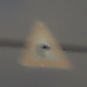
Verkehrszeichen: KurveRechts
Umgebung: Outdoor, Nature
Tageszeit: SunriseSunset
Wetter: PartlyCloudy
Licht: Natural
Jahreszeit: NotSpecified
Kontrast: HighContrast